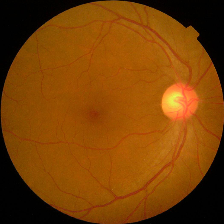
Diabetic retinopathy grade: No DR